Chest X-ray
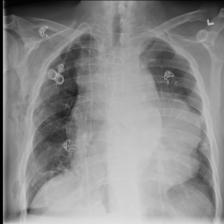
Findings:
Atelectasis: negative
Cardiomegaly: negative
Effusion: negative
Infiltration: negative
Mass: negative
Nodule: negative
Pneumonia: negative
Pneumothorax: negative
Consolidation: negative
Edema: negative
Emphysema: negative
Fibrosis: negative
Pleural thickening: negative
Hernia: negative